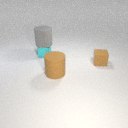
small brown rubber cube in front of small cyan metal cube